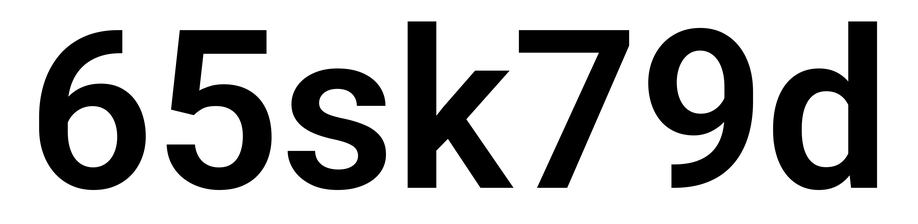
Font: Roboto_SemiBold